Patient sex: F
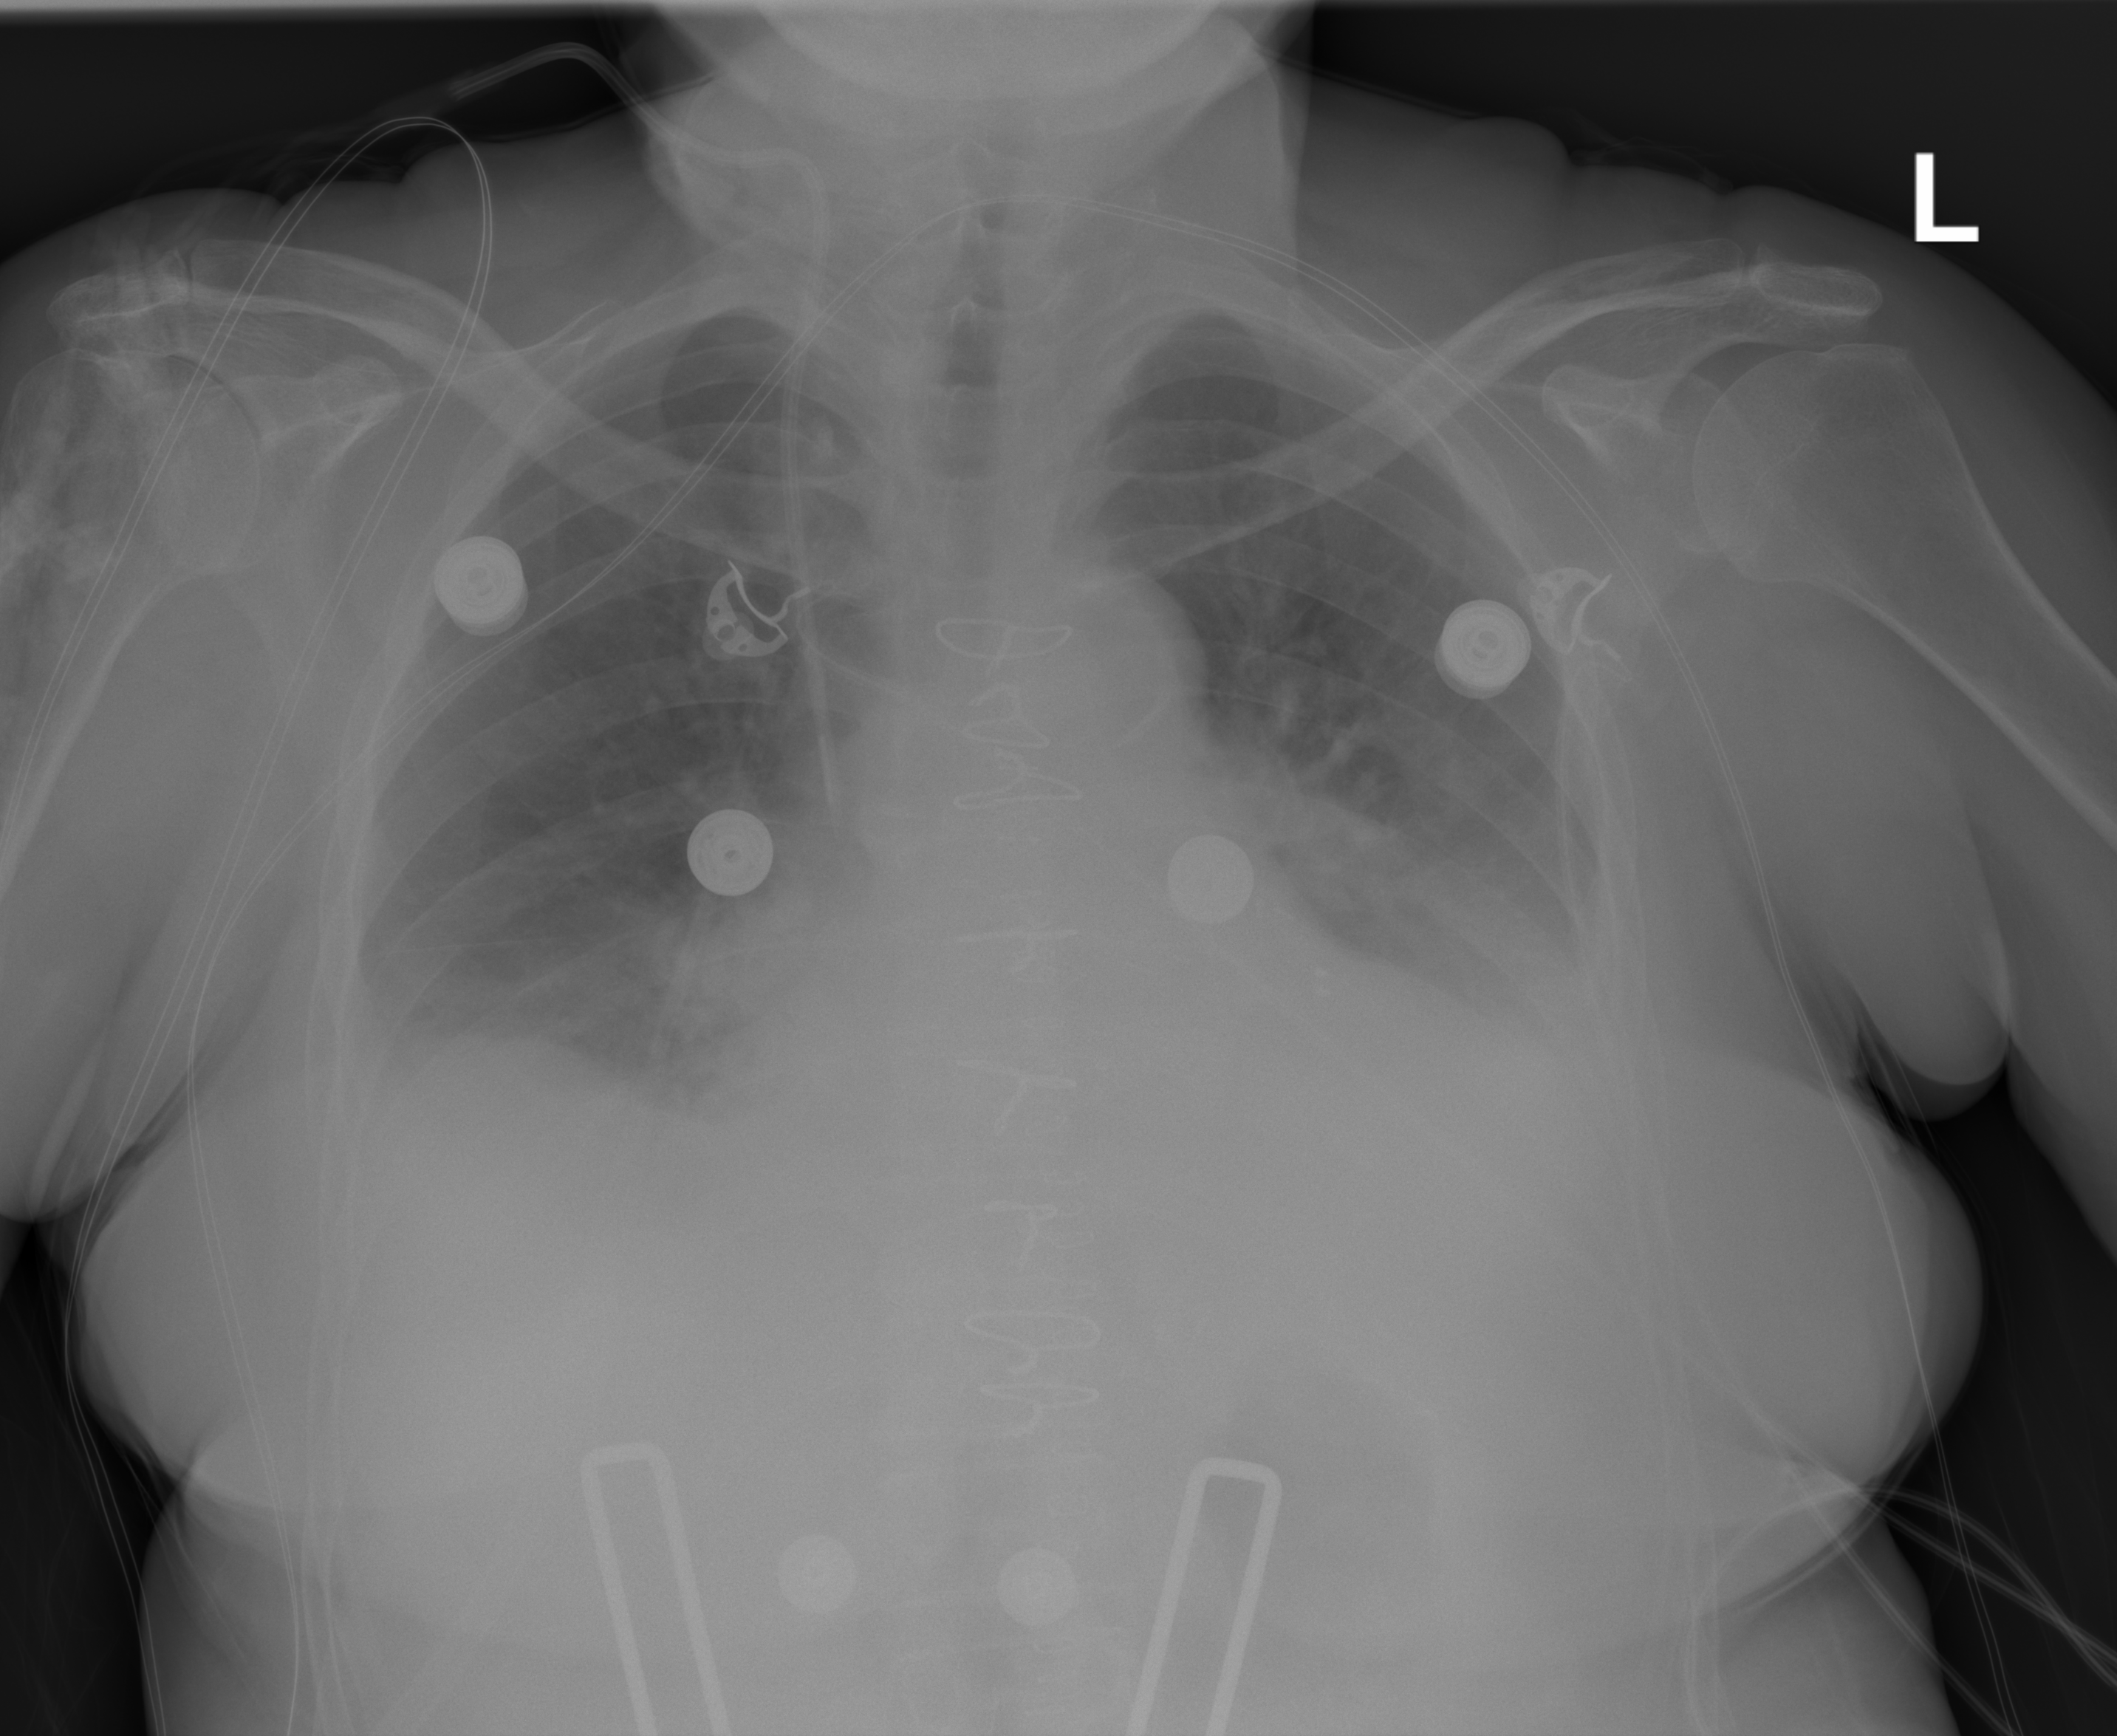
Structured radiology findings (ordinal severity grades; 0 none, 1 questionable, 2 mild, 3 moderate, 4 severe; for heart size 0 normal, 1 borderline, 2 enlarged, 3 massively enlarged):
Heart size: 2
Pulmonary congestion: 2
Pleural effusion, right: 2
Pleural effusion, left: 2
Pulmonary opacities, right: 2
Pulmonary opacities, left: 0
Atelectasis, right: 0
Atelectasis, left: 2